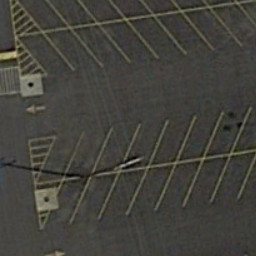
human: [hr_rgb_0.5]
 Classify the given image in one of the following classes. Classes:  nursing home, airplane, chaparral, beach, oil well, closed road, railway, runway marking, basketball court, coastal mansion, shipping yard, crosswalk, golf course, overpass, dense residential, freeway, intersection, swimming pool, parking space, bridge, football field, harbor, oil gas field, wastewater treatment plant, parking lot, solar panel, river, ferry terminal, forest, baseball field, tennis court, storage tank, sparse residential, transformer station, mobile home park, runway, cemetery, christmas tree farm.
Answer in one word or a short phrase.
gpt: parking space